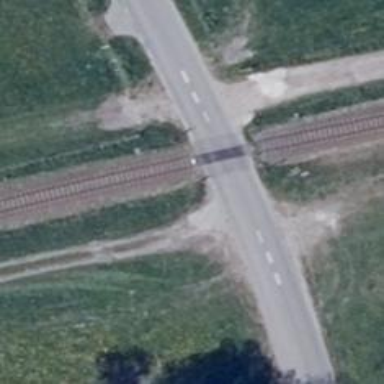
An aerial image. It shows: Railway level crossing.